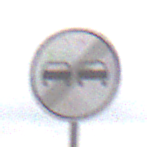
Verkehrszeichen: EndeUeberholverbot
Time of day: Midday
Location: Outdoor (RoadRail)
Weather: Overcast
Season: NotSpecified
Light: Natural